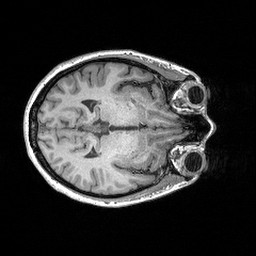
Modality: T1w
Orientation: axial
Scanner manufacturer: siemens
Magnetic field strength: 3 T
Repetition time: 2.3 s
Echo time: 0.00298 s